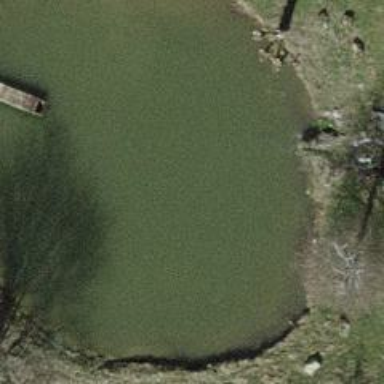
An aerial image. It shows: Peaceful pond surrounded by nature.